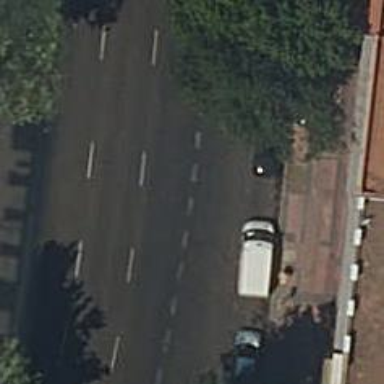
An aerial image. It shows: Primary road with asphalt surface.